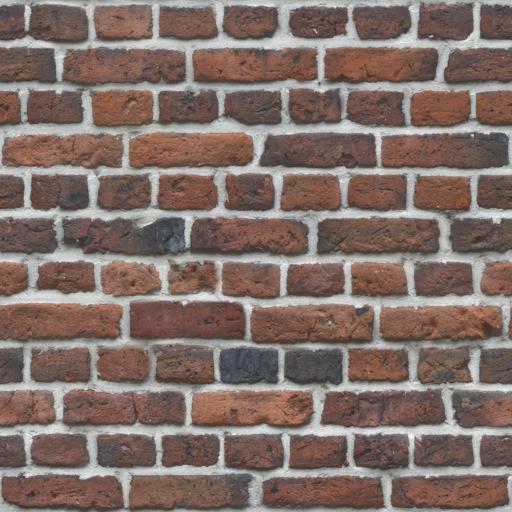
Tags: brick bricks old red rustic vintage